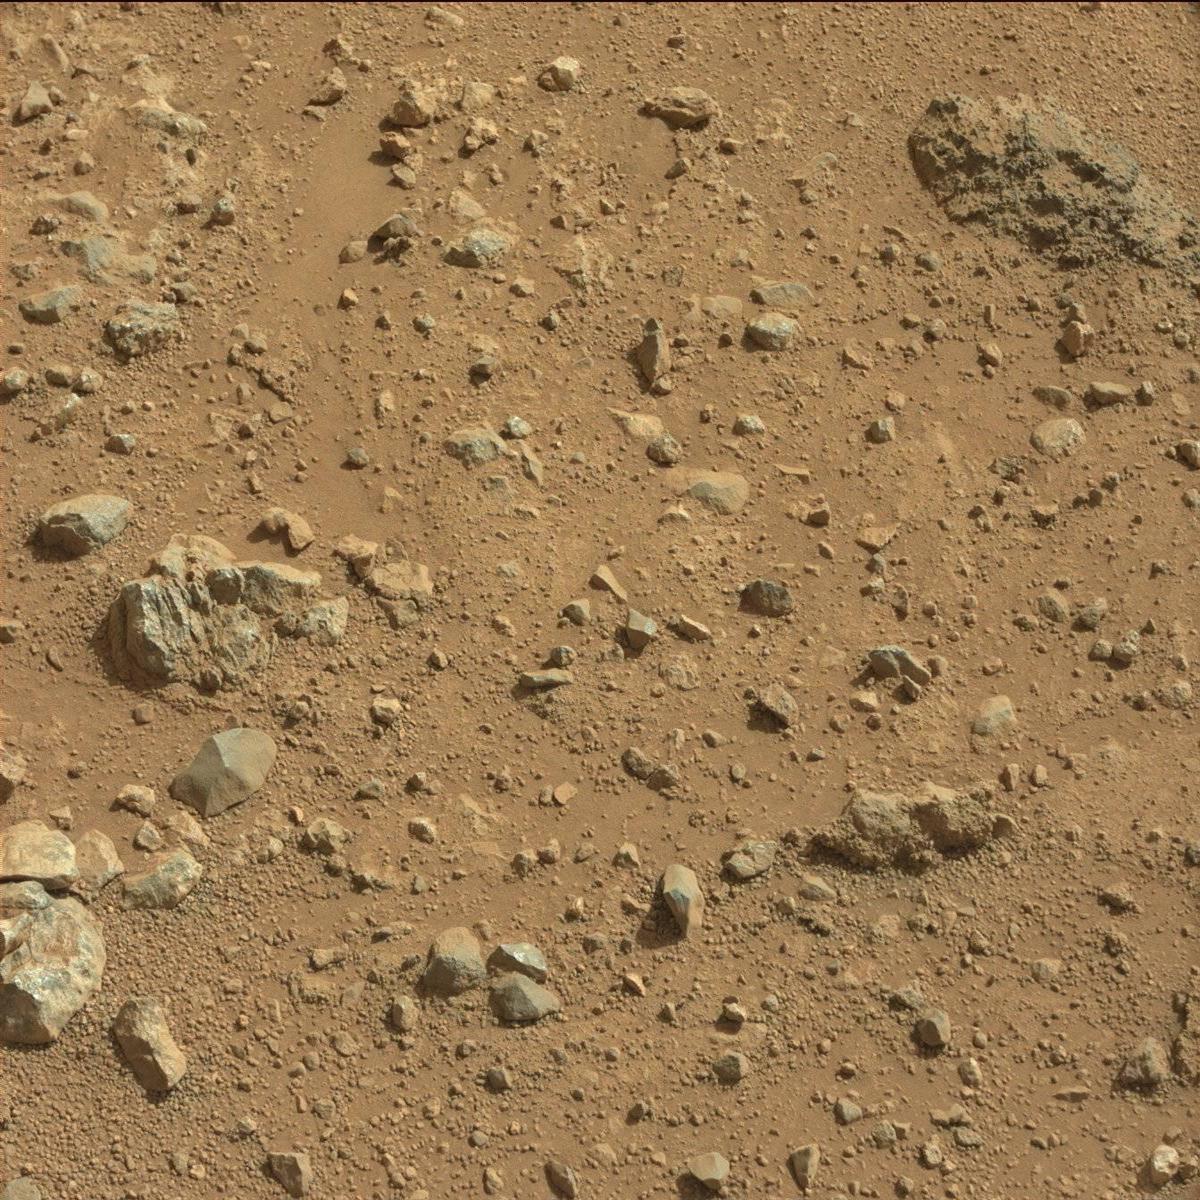
Terrain classes present: Bedrock, Rock, Sand / Soil